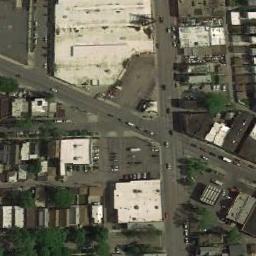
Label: intersection